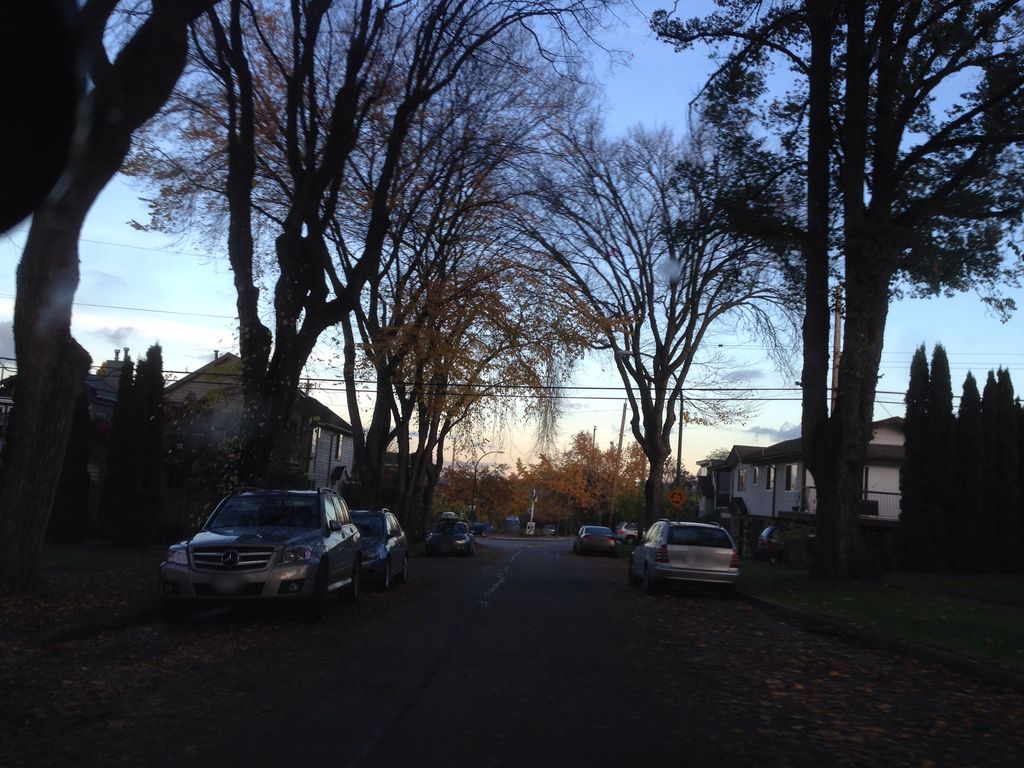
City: vancouver